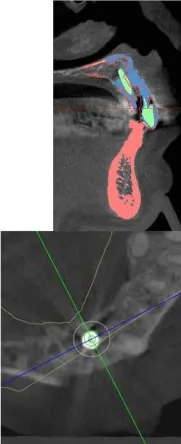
(D) Deviations of planned (gray) and actual position (red) of implant.
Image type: radiology (ct)